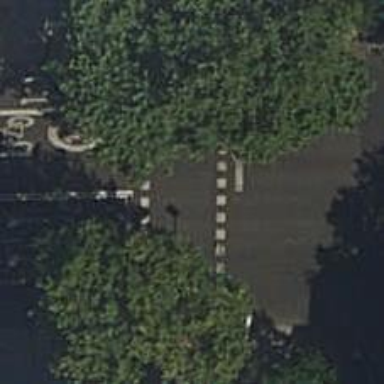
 there are traffic signals and zebra crossing."